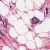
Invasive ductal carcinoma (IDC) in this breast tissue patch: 1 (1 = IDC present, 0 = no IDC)